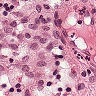
Metastatic tissue present: no